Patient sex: F
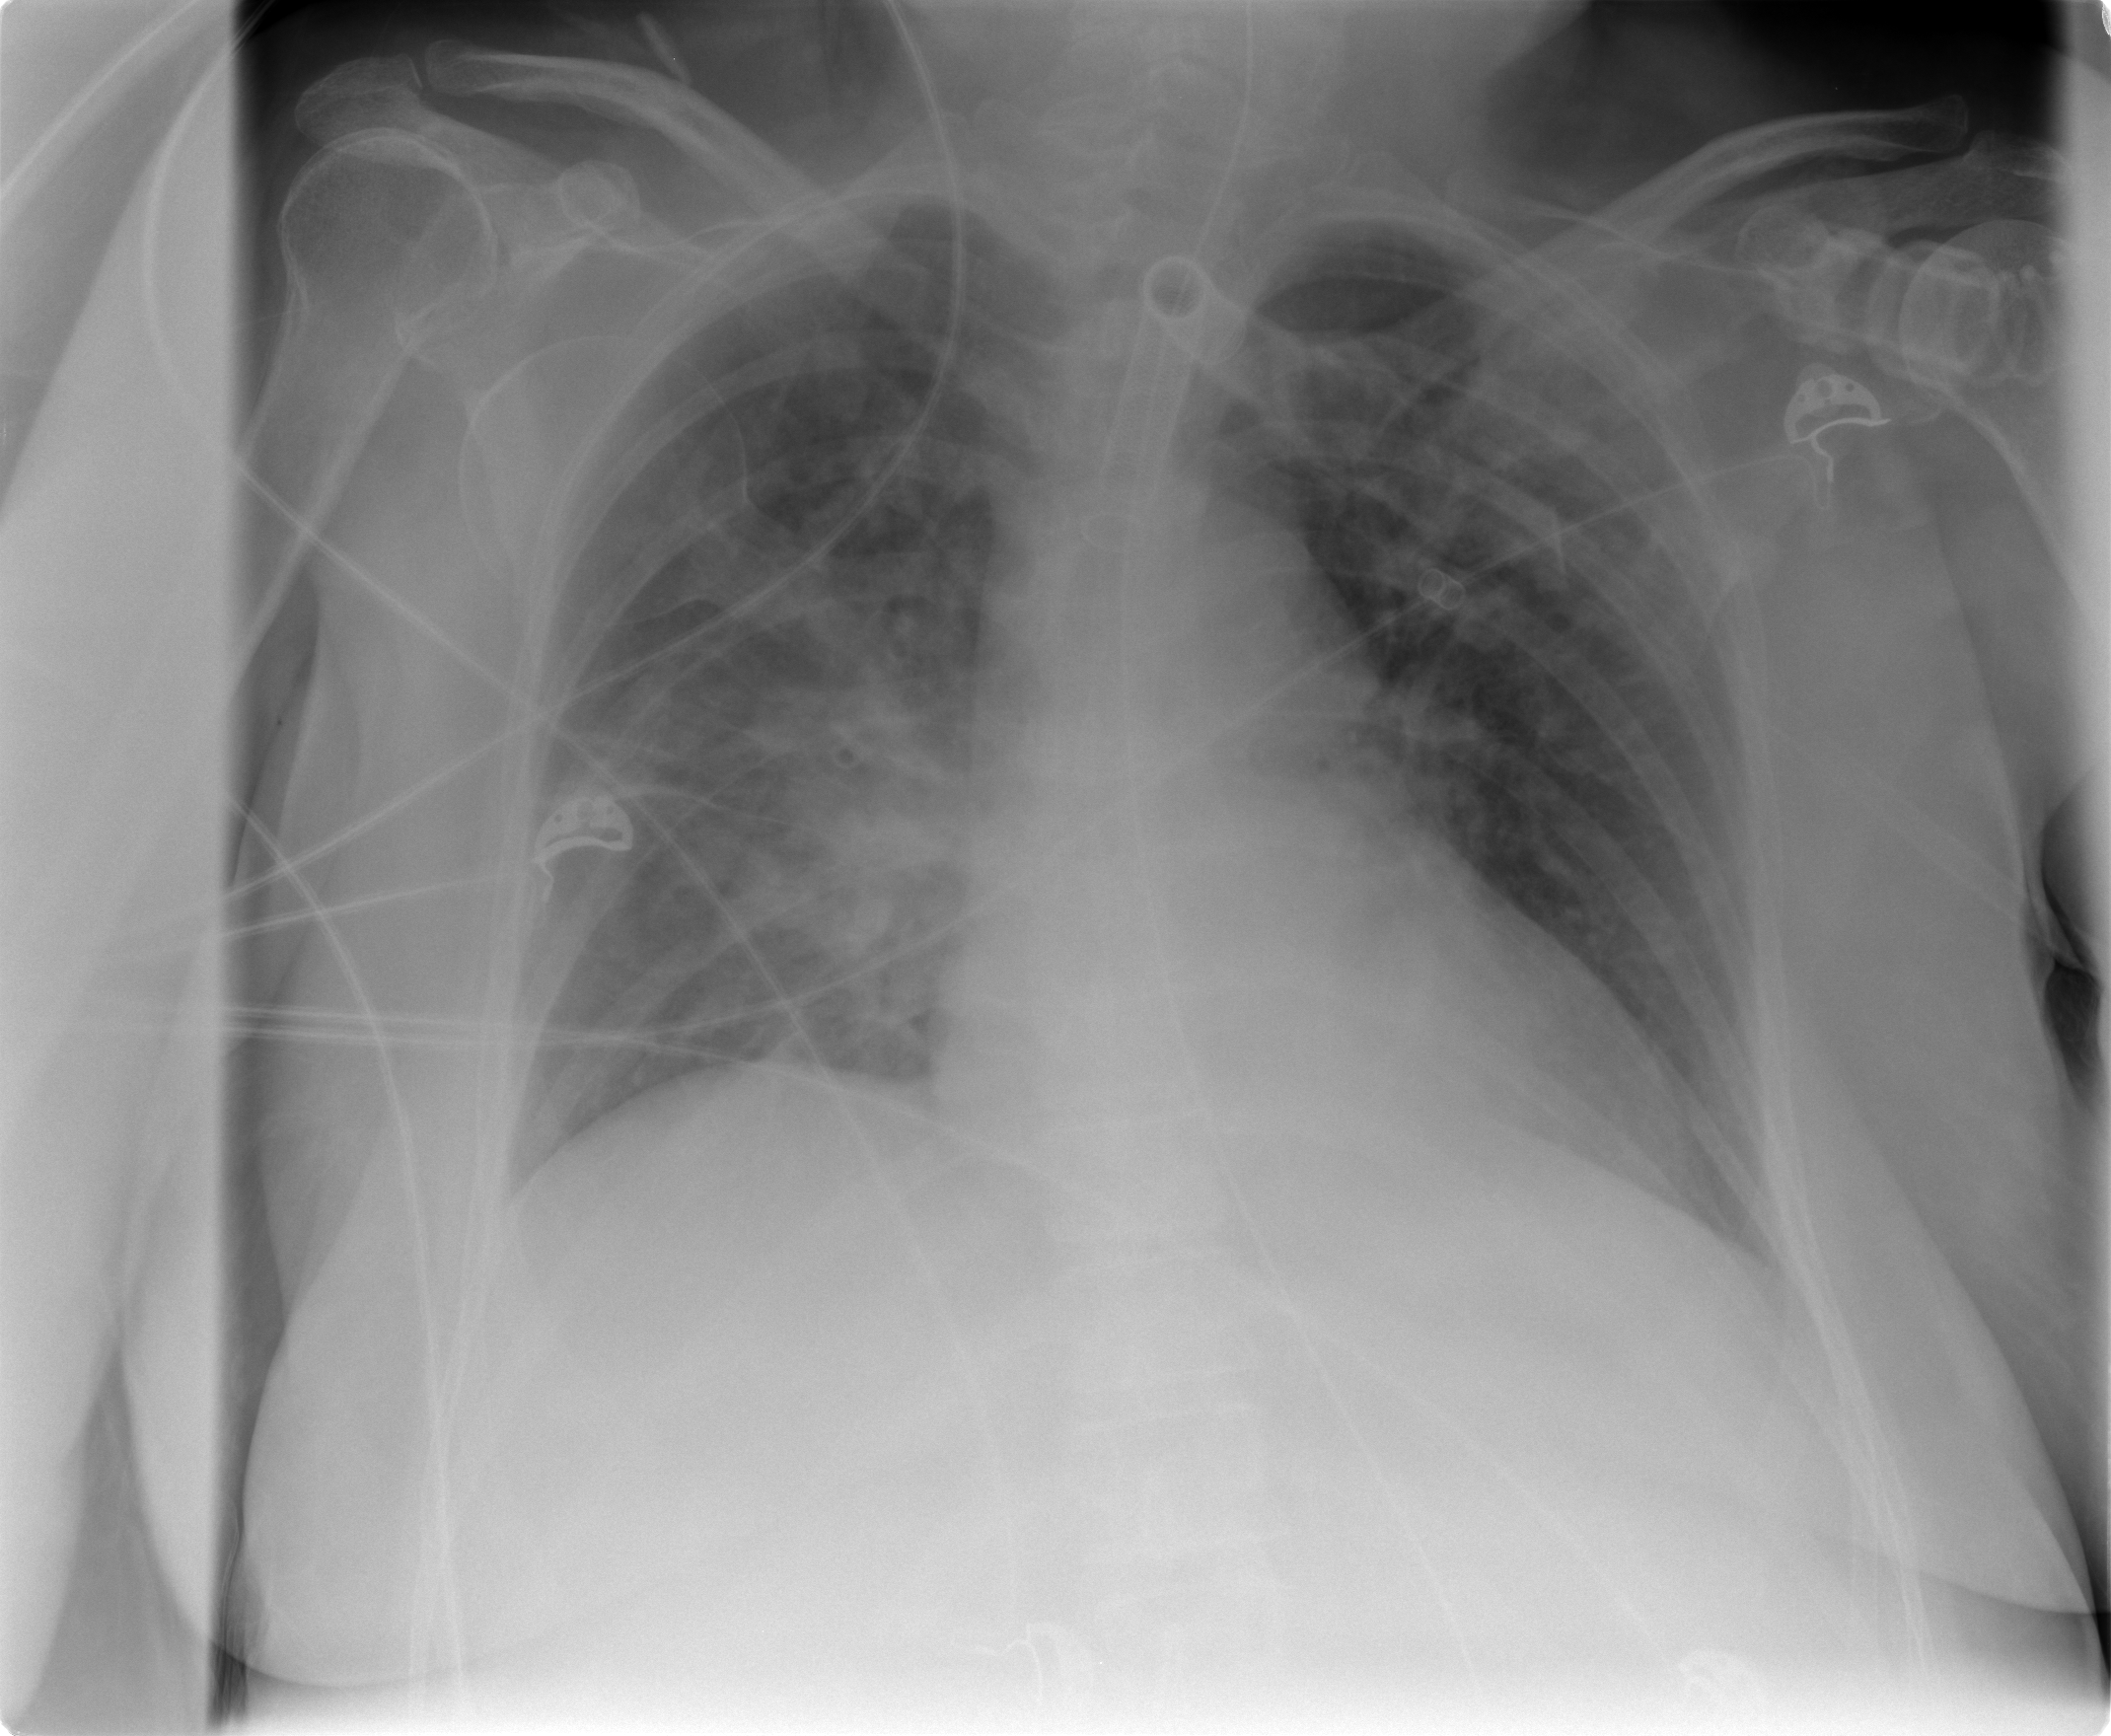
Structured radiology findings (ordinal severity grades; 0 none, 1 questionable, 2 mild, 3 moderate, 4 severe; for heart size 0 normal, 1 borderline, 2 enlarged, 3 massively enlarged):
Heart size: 2
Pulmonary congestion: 2
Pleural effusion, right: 0
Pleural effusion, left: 1
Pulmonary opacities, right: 3
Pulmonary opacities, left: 2
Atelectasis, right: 2
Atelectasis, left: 2